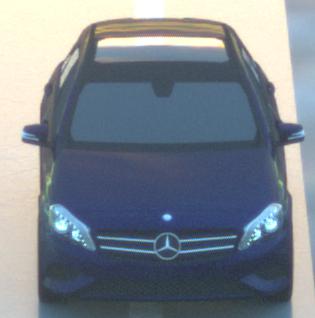
Make: Mercedes-Benz
Model: A 180
Detailed model: A-Class (176)
Model produced from: 2012/09
Model produced until: 2015/07
Doors: 5
Color: blue
Road condition: wet road
Daytime: sunrise or sunset
Contrast: medium contrast